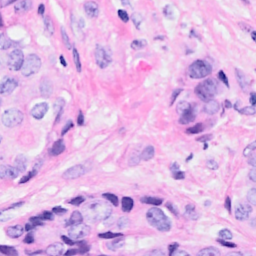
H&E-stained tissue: Breast